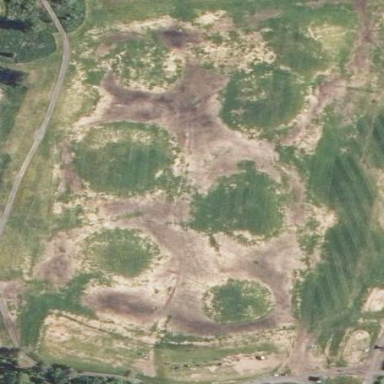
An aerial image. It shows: Grassy area used as driving range for golf.